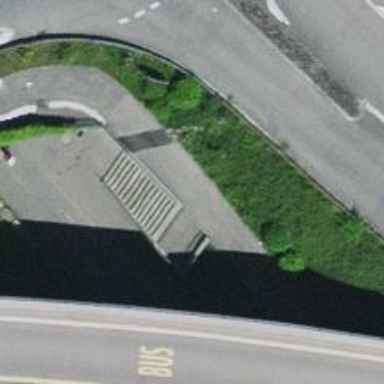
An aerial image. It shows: Road with steps.